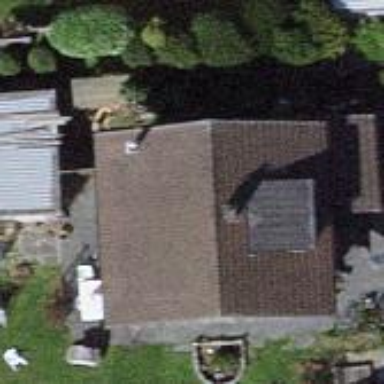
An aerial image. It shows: Detached building.